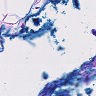
Metastatic tissue present: no